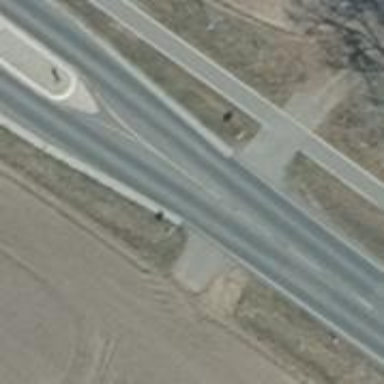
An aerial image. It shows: Primary road with asphalt surface.